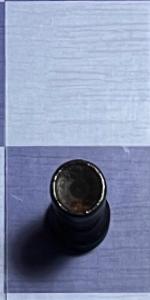
Label: Rook_Black